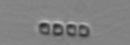
Label: Chaetoceros